The plot is a signal-to-image rendering of a rotating shaft's vibration measurement. What is the most likely rotor condition (normal, misalignment, unbalance, looseness)?
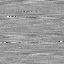
Answer: looseness